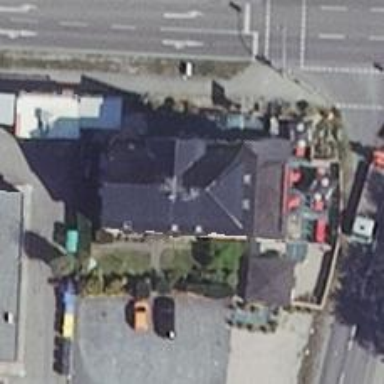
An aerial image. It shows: Restaurant.